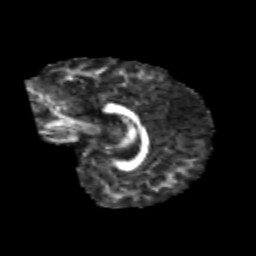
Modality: FA
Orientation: sagittal
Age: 7
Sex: male
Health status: healthy